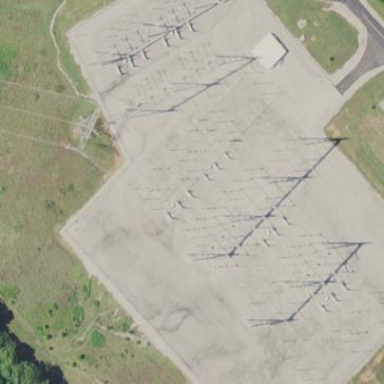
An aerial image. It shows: Substation for switching power equipment surrounded by fence.